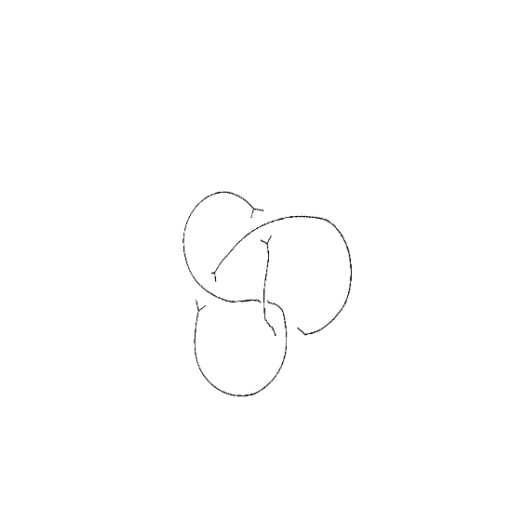
Crossing number: 4